Question: I want to parse following code to html code and show in a 'WebView'. This works fine, but...
Code to parse:
'''
<img src="http://...jpeg" alt=""Indoor Maps" von Google" align="left" style="padding-right:5px">
Einfachere Navigation in Gebauden verspricht Indoor Maps von Google. Der Praxis-Test von COMPUTER BILD im Hamburger "Alsterhaus" verlief aber kurios.<br>Foto: ComputerBILD<br>
'''
attempt 1) 'Html.toHtml(Code)' - The umlauts and quotes of the texts where parsed fine and the img-tag is still valid (quotes). But some img-attributes were removed, like 'alt' and 'align'. Result:
'''
<p><img src="http://...jpeg"> Einfachere Navigation in Geb&#228;uden verspricht Indoor Maps von Google. Der Praxis-Test von COMPUTER BILD im Hamburger &#8222;Alsterhaus&#8220; verlief aber kurios.<br>
Foto: ComputerBILD<br>
</p>
'''
attempt 2) 'external library: org.apache.commons.lang3.StringEscapeUtils.escapeHtml4(Code)' - All umlauts and quotes where parsed. The img-tag is corrupted by parsing the quotes. Now i can't show the image on a 'WebView'. The img-tags where not removed. Result:
'''
&lt;img src=&quot;http://...jpeg&quot; alt=&quot;&bdquo;Indoor Maps&ldquo; von Google&quot; align=&quot;left&quot; style=&quot;padding-right:5px&quot;&gt;
Einfachere Navigation in Geb&auml;uden verspricht Indoor Maps von Google. Der Praxis-Test von COMPUTER BILD im Hamburger &bdquo;Alsterhaus&ldquo; verlief aber kurios.&lt;br&gt;Foto: ComputerBILD&lt;br&gt;
'''
I know there are a lot of posts of this category, but I can't find help to parse the html code and don't "touch" the quotes of attributes. I am stucking.
This is the full Html code
'''
StringBuilder html = new StringBuilder();
html.append("<!DOCTYPE HTML PUBLIC "-//W3C//DTD HTML 4.01 Transitional//EN" "http://www.w3.org/TR/html4/loose.dtd">");
html.append("<html>");
html.append("<head>");
html.append("<meta http-equiv="Content-Type" content="text/html; charset=ISO-8859-1">");
html.append("<title></title>");
html.append("</head>");
html.append("<body bgcolor="white" leftmargin="0" topmargin="0">");
html.append(CODE AT THE TOP);
html.append("</body>");
html.append("</html>");
'''
When I use UTF-8 I got the same result...
'''
webView.loadData(html.toString(), "text/html", "iso-8859-1");
'''
@Christiaan: This is the current result, when i set the unparsed code to 'WebView'

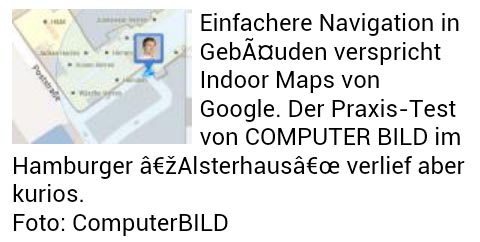
Answer: I've found this post, now it works :) <URL>
---
'''
myWebView.loadData(myHtmlString, "text/html; charset=UTF-8", null);
'''
This works flawlessly, especially on Android 4.0, which apparently ignores character encoding inside HTML.
Tested on 2.3 and 4.0.3.